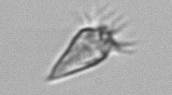
Label: Paratontonia_gracillima